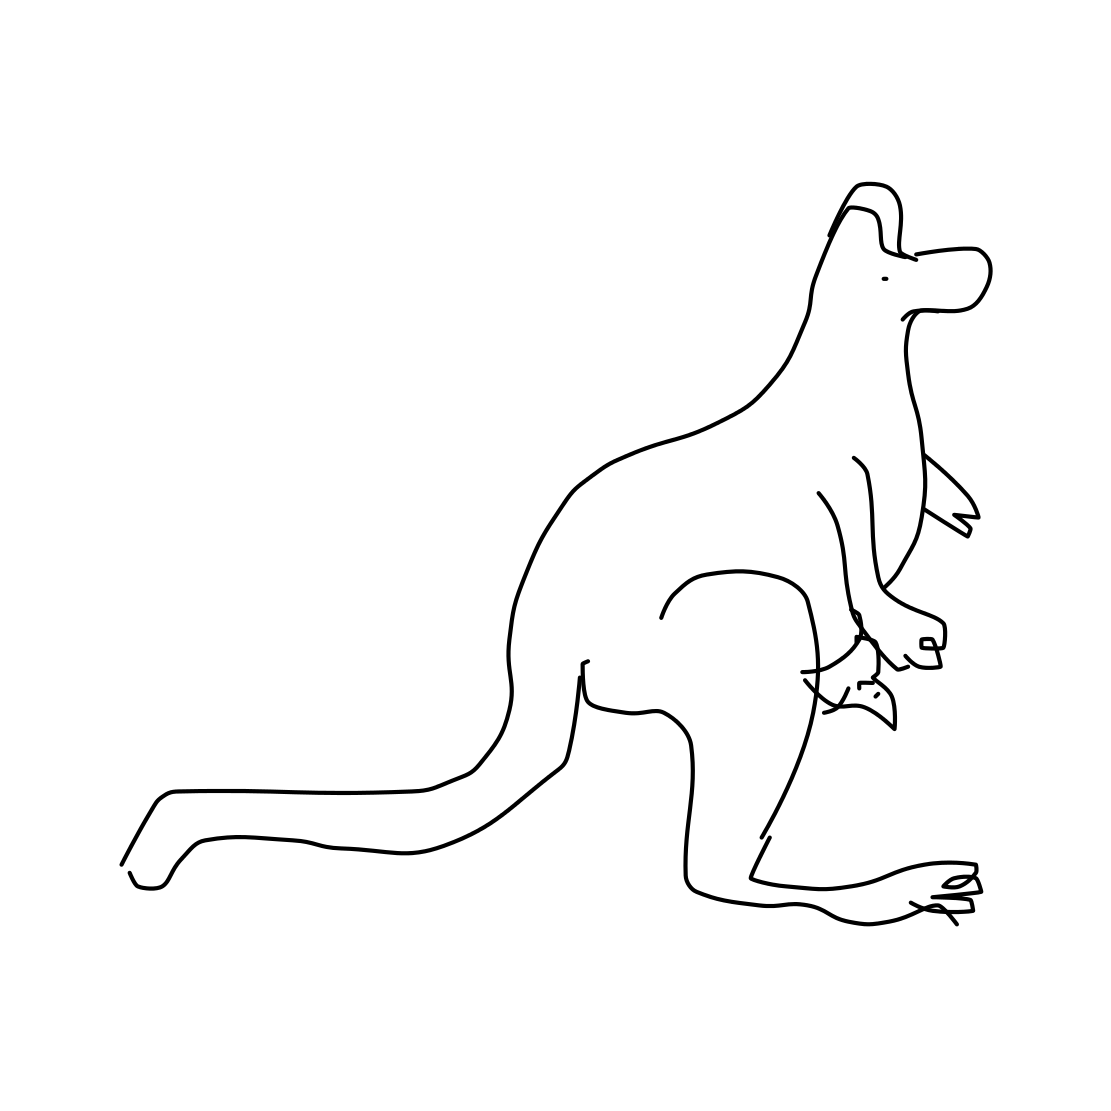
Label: kangaroo